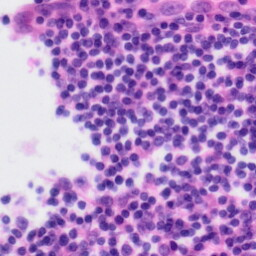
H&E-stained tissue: Tonsil